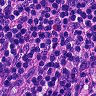
Metastatic tissue present: no